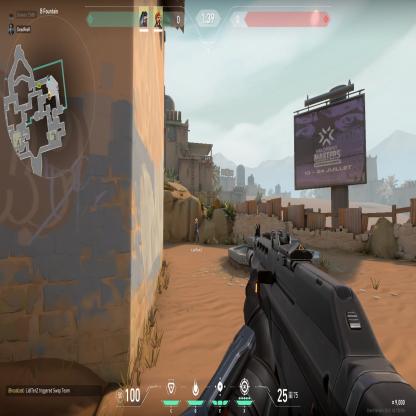
Label: teammate